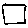
Label: square